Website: lowes
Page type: customer-info-address
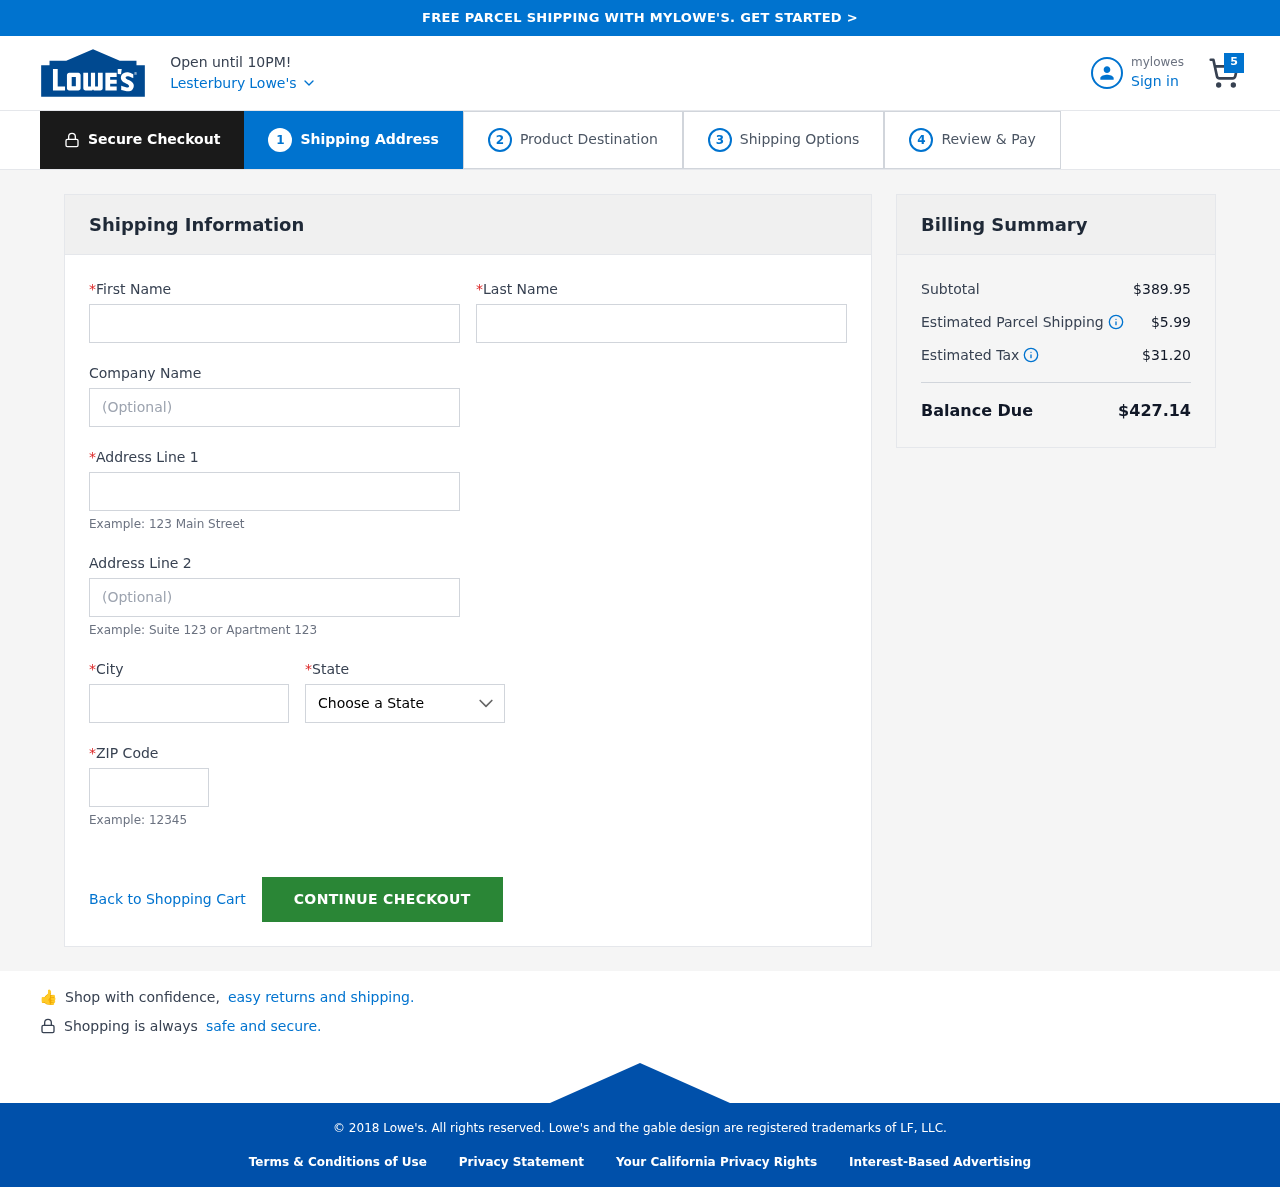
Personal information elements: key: PII_CITY
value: Lesterbury
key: PII_COMPANY
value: Porter Ltd
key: PII_FIRSTNAME
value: Kimberly
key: PII_LASTNAME
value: Proctor
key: PII_POSTCODE
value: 99665
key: PII_STATE
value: Rhode Island
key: PII_STREET
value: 669 Murphy Mall
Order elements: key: ORDER_NUM_ITEMS
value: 5
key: ORDER_SUBTOTAL
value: $389.95
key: ORDER_SHIPPING_COST
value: $5.99
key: ORDER_TAX
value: $31.20
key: ORDER_TOTAL
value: $427.14